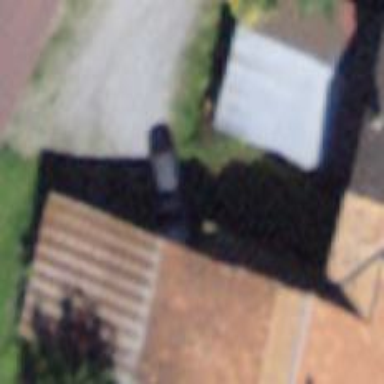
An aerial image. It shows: Barn.